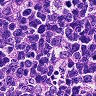
Metastatic tissue present: no